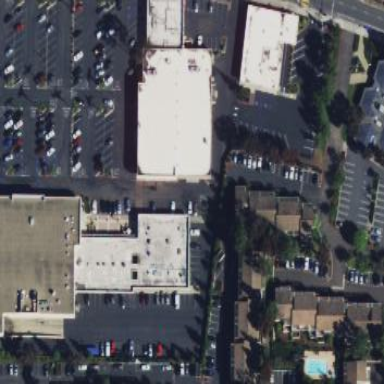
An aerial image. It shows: Retail area.